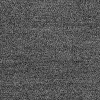
Atmospheric dust classification: dusty